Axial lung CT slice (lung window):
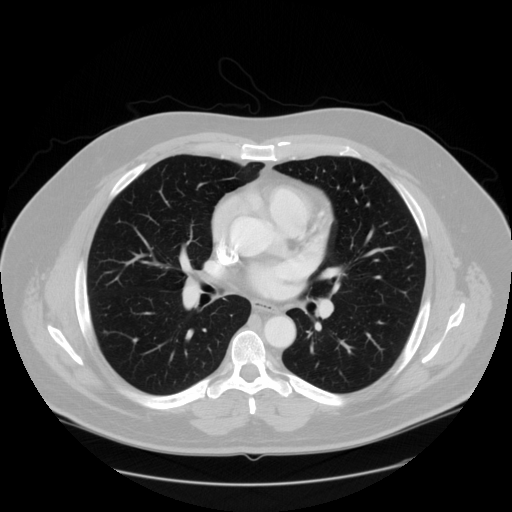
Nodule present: no